Question: I retrieved this HTML with a web scraper:

I want to extract the element for the second option, '<a class="c-menuItem_link " href="/lists/members/import?id=280749">Import contacts</a>'. How can I do this? I have this code so far, but it doesn't work:
'''
elem = WebDriverWait(driver, 10).until(EC.presence_of_all_elements_located((By.XPATH, '//*[@id="dijit__FocusMixin_0"]/li[3]/span')))
item = elem.select_by_visible_text('option 1')
'''
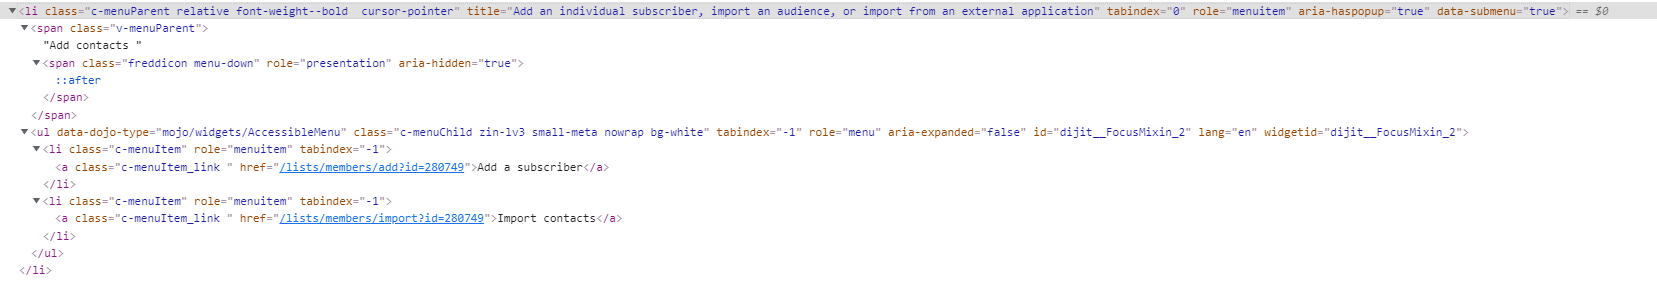
Answer: '''
//*[@id='dijit__FocusMixin_2']/li[2]/a
'''
A proper xpath for that element would be the above. Since it's the 2nd li in that id.
'''
elem = WebDriverWait(driver, 10).until(EC.presence_of_element_located((By.XPATH, '//*[@id='dijit__FocusMixin_2']/li[2]/a')))
'''